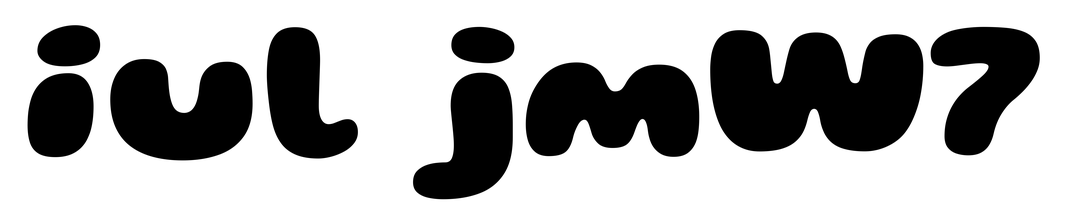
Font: Gluten_Black